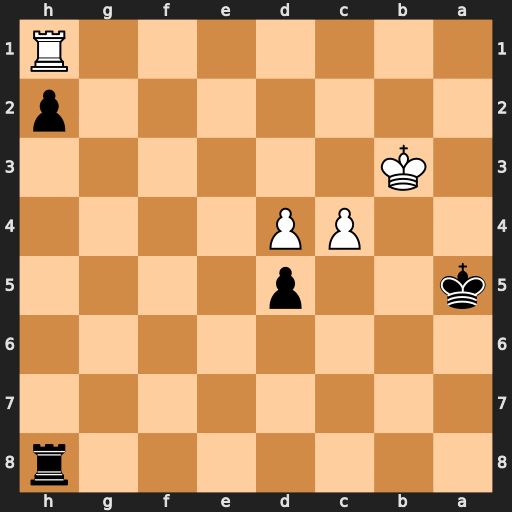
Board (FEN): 7r/8/8/k2p4/2PP4/1K6/7p/7R
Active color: b
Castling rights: -
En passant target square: -
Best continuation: Rh3+ Ka2 dxc4